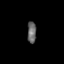
Tissue: skin
Cell type: T cells
Senescence score: 0.2622
Nuclear area (px): 184
Mean DAPI intensity: 103.962